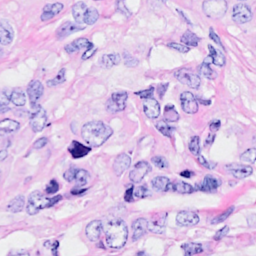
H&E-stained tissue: Breast